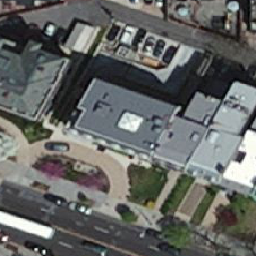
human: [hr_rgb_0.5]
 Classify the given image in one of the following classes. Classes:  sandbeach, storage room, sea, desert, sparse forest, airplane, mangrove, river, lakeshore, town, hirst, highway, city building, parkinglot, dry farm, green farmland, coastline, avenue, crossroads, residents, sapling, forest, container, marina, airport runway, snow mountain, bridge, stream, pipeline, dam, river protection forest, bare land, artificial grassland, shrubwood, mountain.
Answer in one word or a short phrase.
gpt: city building